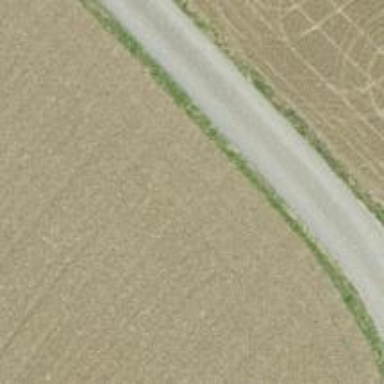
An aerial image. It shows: Paved track with grade 1 surface.